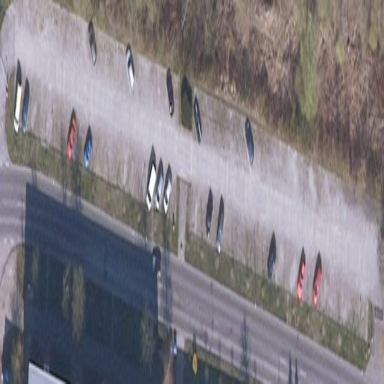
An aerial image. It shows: Parking area with unpaved surface.